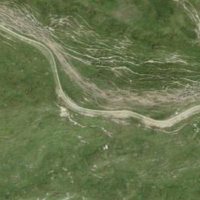
EUNIS habitat code: 24
Species observed at this site:
Cyaniris semiargus